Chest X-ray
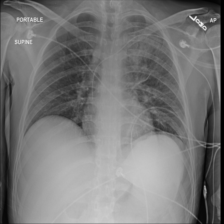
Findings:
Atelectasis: negative
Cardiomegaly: negative
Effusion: negative
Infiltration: negative
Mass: negative
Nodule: negative
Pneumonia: negative
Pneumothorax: negative
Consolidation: negative
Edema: negative
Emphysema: negative
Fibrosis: negative
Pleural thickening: negative
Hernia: negative